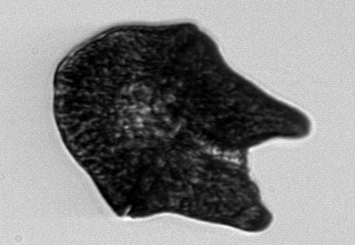
Label: Akashiwo